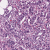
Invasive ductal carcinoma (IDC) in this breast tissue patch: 1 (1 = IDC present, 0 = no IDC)